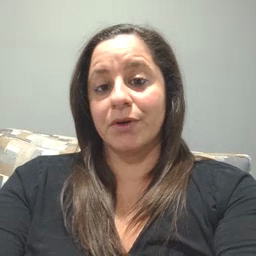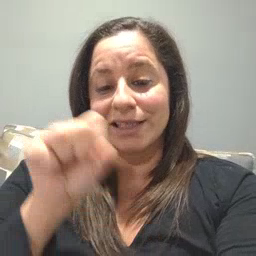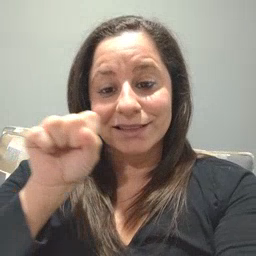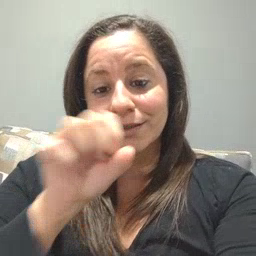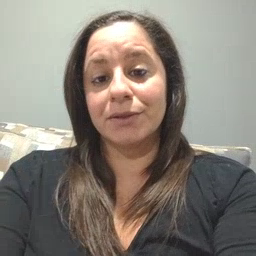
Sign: carrot